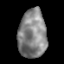
Tissue: lung
Cell type: Epithelial cells
Senescence score: 0.2422
Nuclear area (px): 1325
Mean DAPI intensity: 133.338